Question: My app is about spaghetti, and it should allow you to share any 'text/plain' content provided it's about spaghetti. So I need an intent-filter that accepts only such content.
In case it helps, these are example spaghetti:

Unfortunately, I only found a way to accept 'text/plain' content, but I couldn't find anything <URL> to filter via the text itself.
'''
<intent-filter>
<action android:name="android.intent.action.SEND" />
<category android:name="android.intent.category.DEFAULT" />
<data android:mimeType="text/plain" />
</intent-filter>
'''
Is this possible at all? Workarounds are welcome.
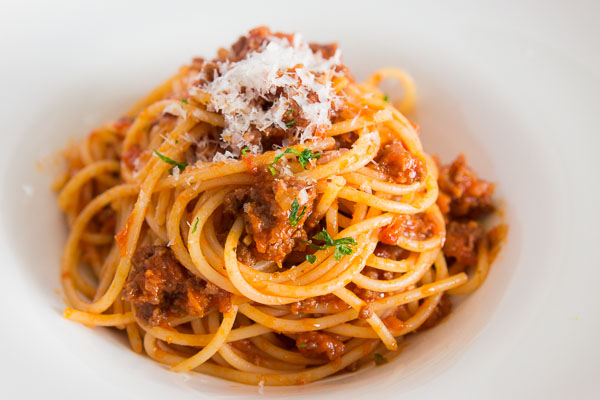
Answer: > Is this possible at all?
No.
> Workarounds are welcome.
Accept all text, and if the text does not contain references to suitable pasta products, show an error and possibly 'finish()' your activity to return the user to wherever they came from.
You could invent your own MIME type (e.g., 'application/vnd.cprcrack.al.dente'), but since approximately zero other apps will be sharing things with that MIME type, the user will get hungry.